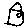
Label: house